Field crop: maize
Growth stage: 2
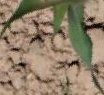
Species: maize